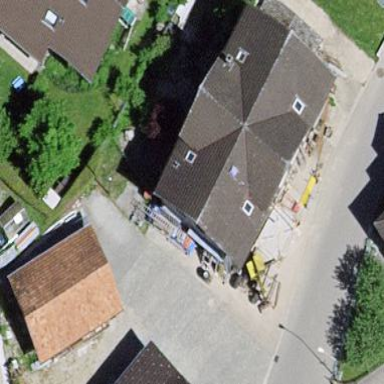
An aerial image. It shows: Simple house.